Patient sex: F
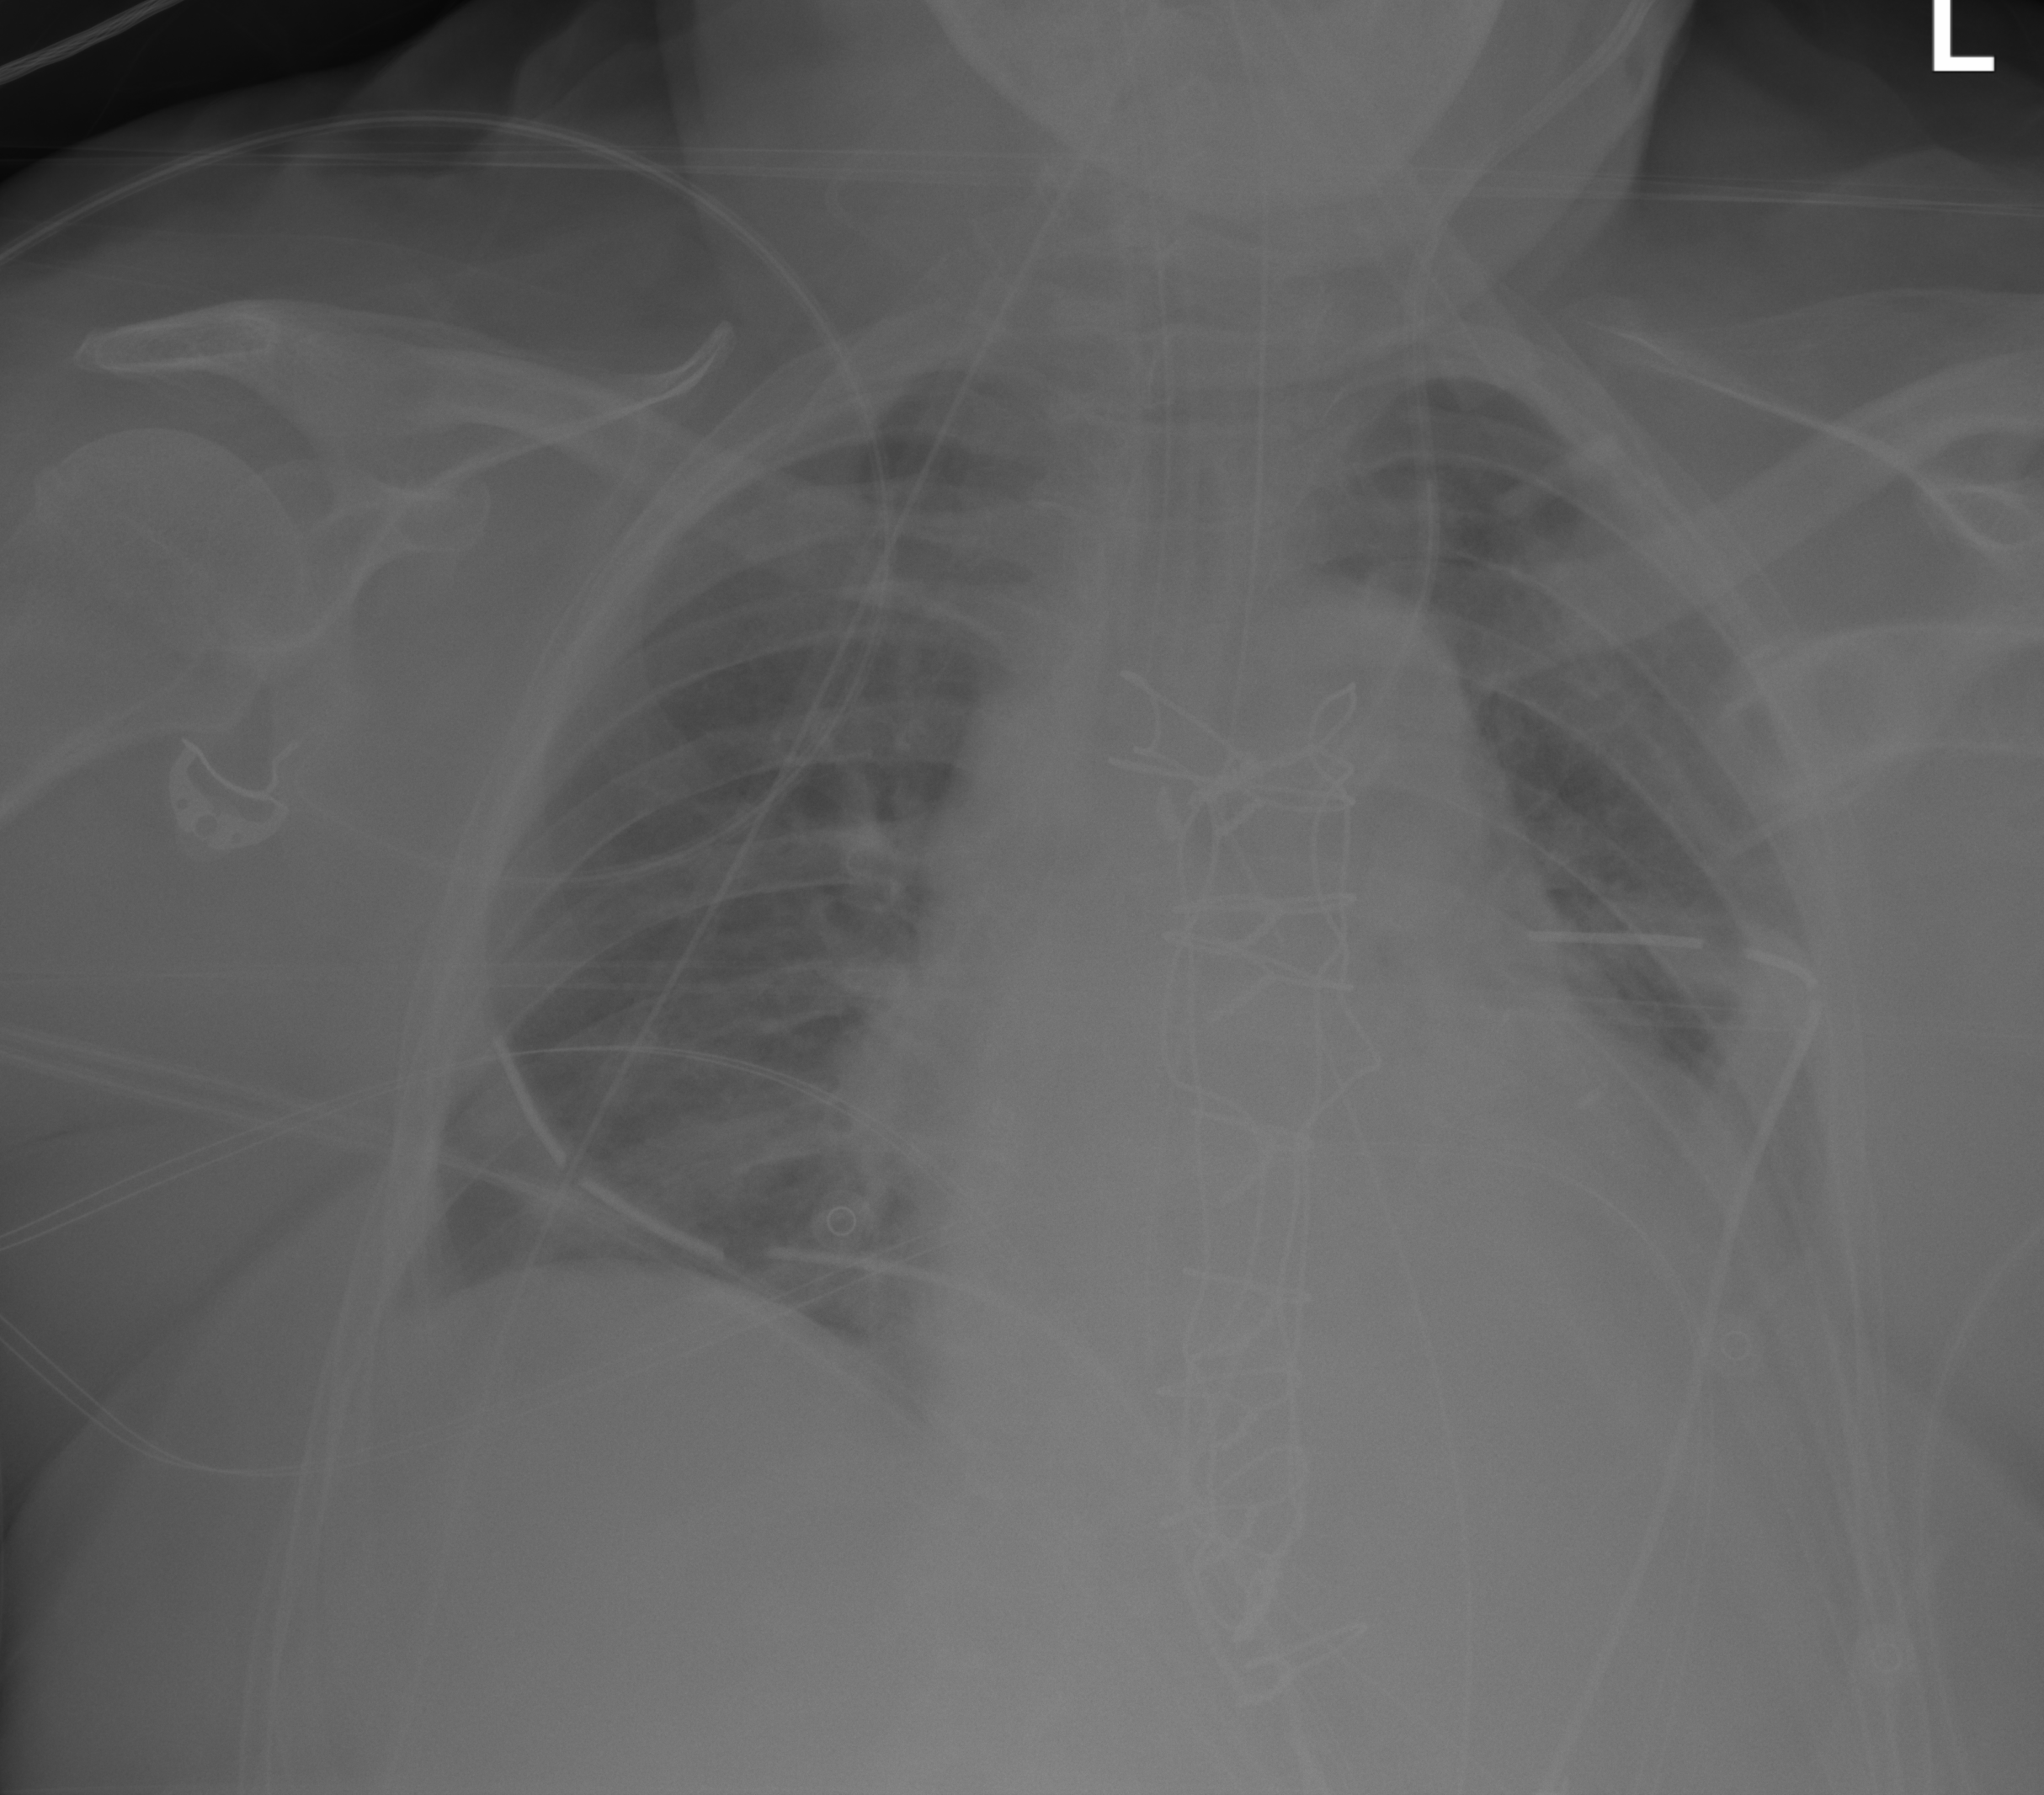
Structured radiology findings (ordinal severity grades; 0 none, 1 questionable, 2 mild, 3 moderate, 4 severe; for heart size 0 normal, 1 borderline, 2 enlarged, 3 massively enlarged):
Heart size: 2
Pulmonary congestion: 1
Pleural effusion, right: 0
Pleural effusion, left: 0
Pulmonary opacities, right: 0
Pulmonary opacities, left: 0
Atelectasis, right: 0
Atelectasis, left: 2